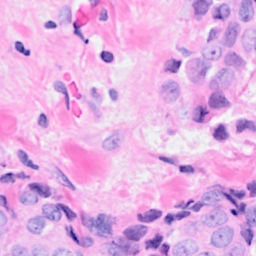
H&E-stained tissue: Breast